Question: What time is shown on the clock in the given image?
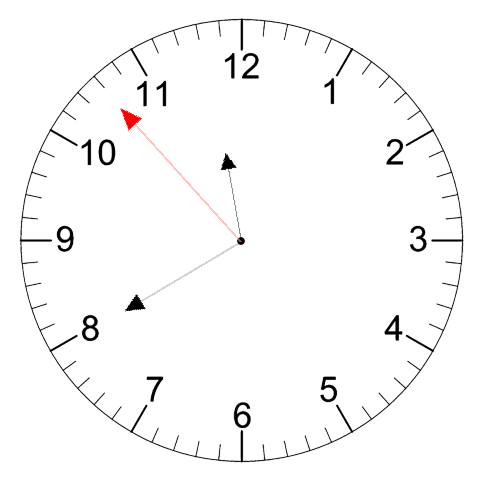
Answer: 11:39:53